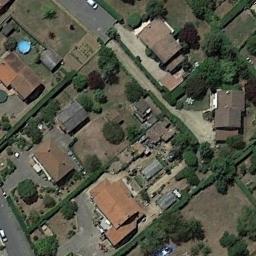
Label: medium_residential